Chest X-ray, PA view. Patient: 69 years old, sex F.
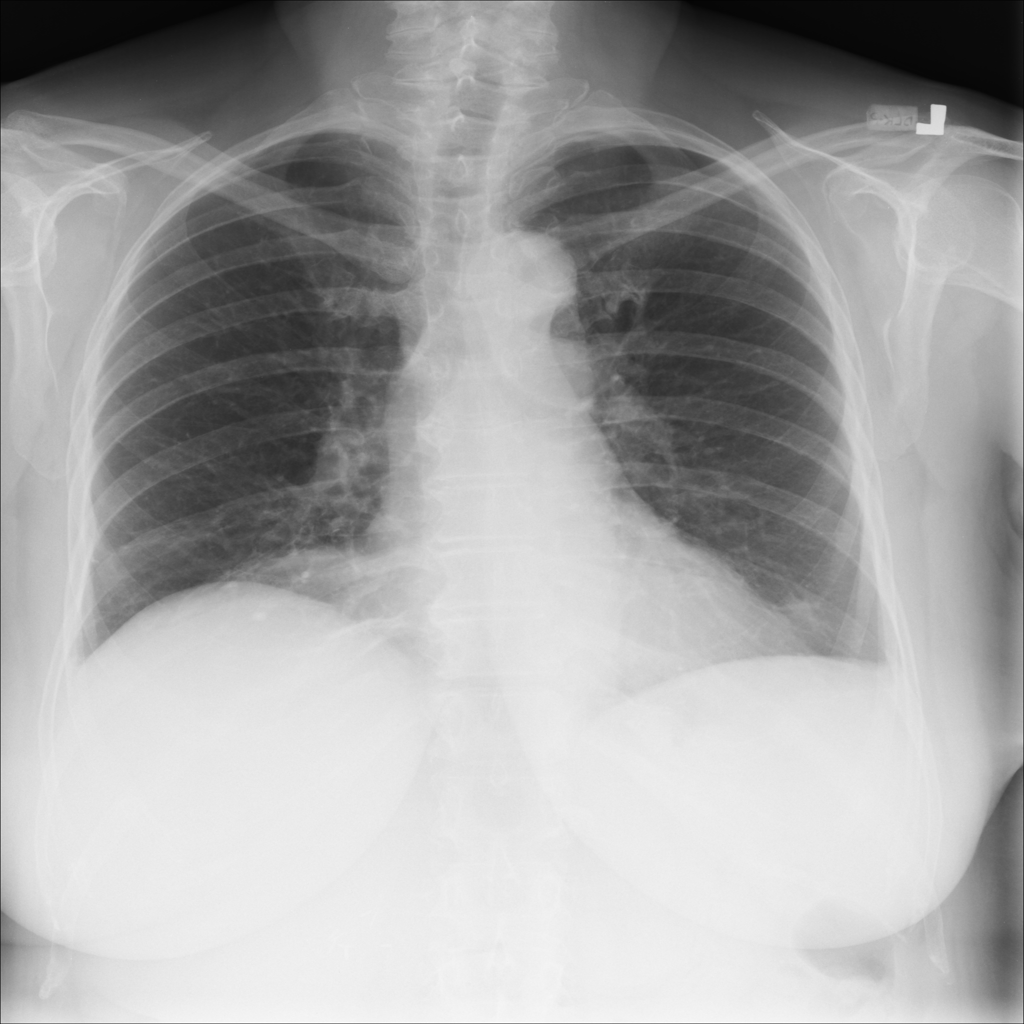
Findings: No Finding